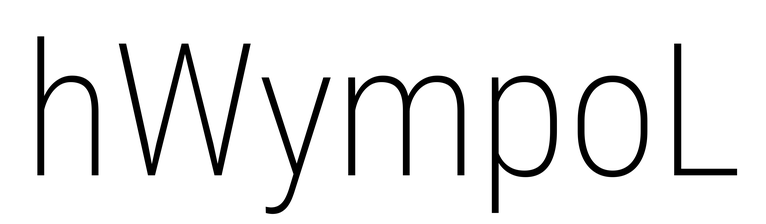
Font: Roboto_Condensed_ExtraLight